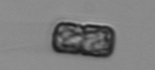
Label: Thalassiosira